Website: lowes
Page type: payment
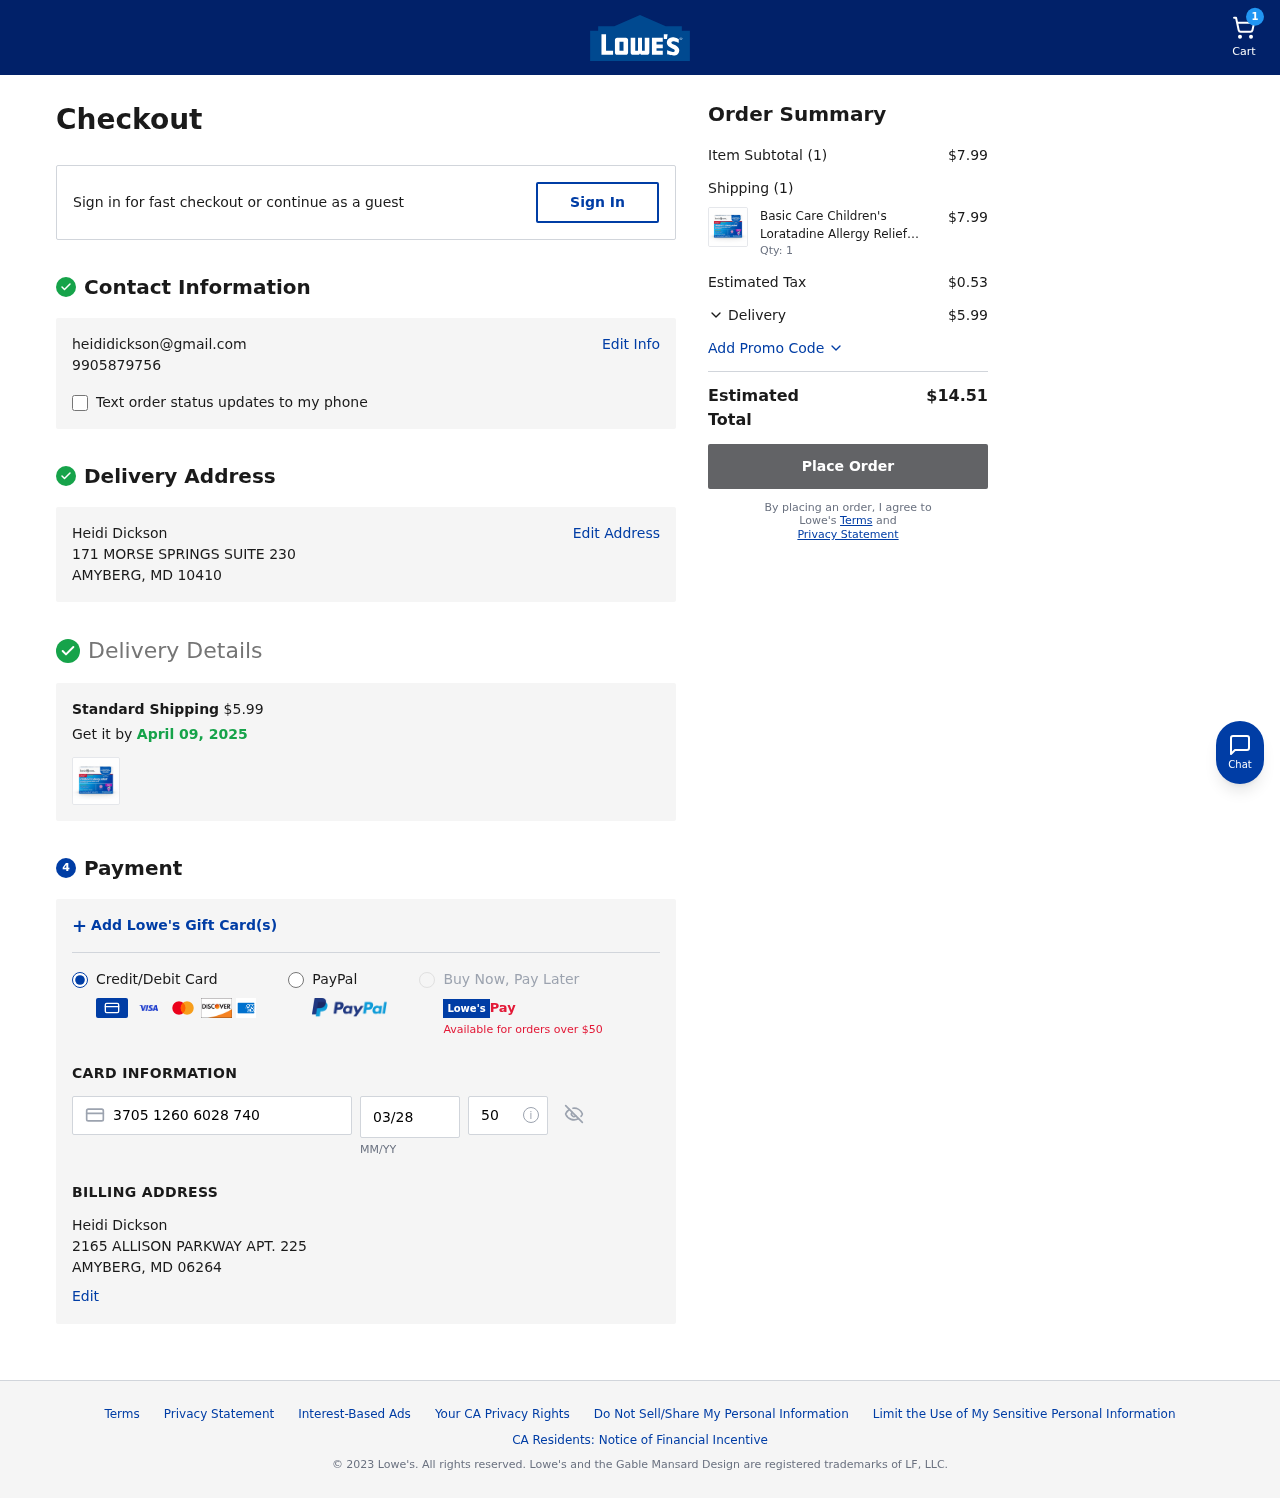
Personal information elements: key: PII_CARD_CVV
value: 5042
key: PII_CARD_EXPIRY
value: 03/28
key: PII_CARD_NUMBER
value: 3705 1260 6028 740
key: PII_CITY_STATE_ZIP2
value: AMYBERG, MD 06264
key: PII_EMAIL
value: heididickson@gmail.com
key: PII_FULLNAME
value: Heidi Dickson
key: PII_FULLNAME2
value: Heidi Dickson
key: PII_PHONE
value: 9905879756
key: PII_STREET
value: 171 MORSE SPRINGS SUITE 230
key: PII_STREET2
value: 2165 ALLISON PARKWAY APT. 225
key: PII_CITY_STATE_ZIP
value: AMYBERG, MD 10410
Product elements: key: PRODUCT1_NAME
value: Basic Care Children's Loratadine Allergy Relief Chewable Tablets, Grape Flavor, 20Count
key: PRODUCT1_PRICE
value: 7.99
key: PRODUCT1_QUANTITY
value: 1
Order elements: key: ORDER_NUM_ITEMS
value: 1
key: ORDER_SHIPPING_COST
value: $5.99
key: ORDER_DELIVERY_DATE
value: April 09, 2025
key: ORDER_SUBTOTAL
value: $7.99
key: ORDER_NUM_ITEMS2
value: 1
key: ORDER_TAX
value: $0.53
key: ORDER_SHIPPING_COST2
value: $5.99
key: ORDER_TOTAL
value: $14.51